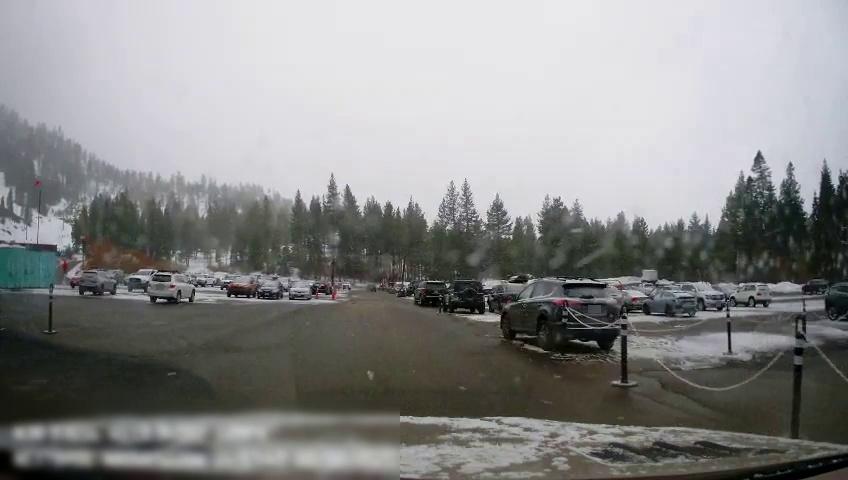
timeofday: Day
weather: Snowy
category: Vehicles | SUV
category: Vehicles | SUV
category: Vehicles | SUV
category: Vehicles | Car
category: Vehicles | Car
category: Vehicles | SUV
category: Vehicles | Truck
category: Vehicles | SUV
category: Vehicles | SUV
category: Vehicles | Truck
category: Vehicles | Car
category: Vehicles | Car
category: Vehicles | SUV
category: Vehicles | Car
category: Vehicles | SUV
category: Vehicles | SUV
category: Vehicles | SUV
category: Drivable Space